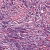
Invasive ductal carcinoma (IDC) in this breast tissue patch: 1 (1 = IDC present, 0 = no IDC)